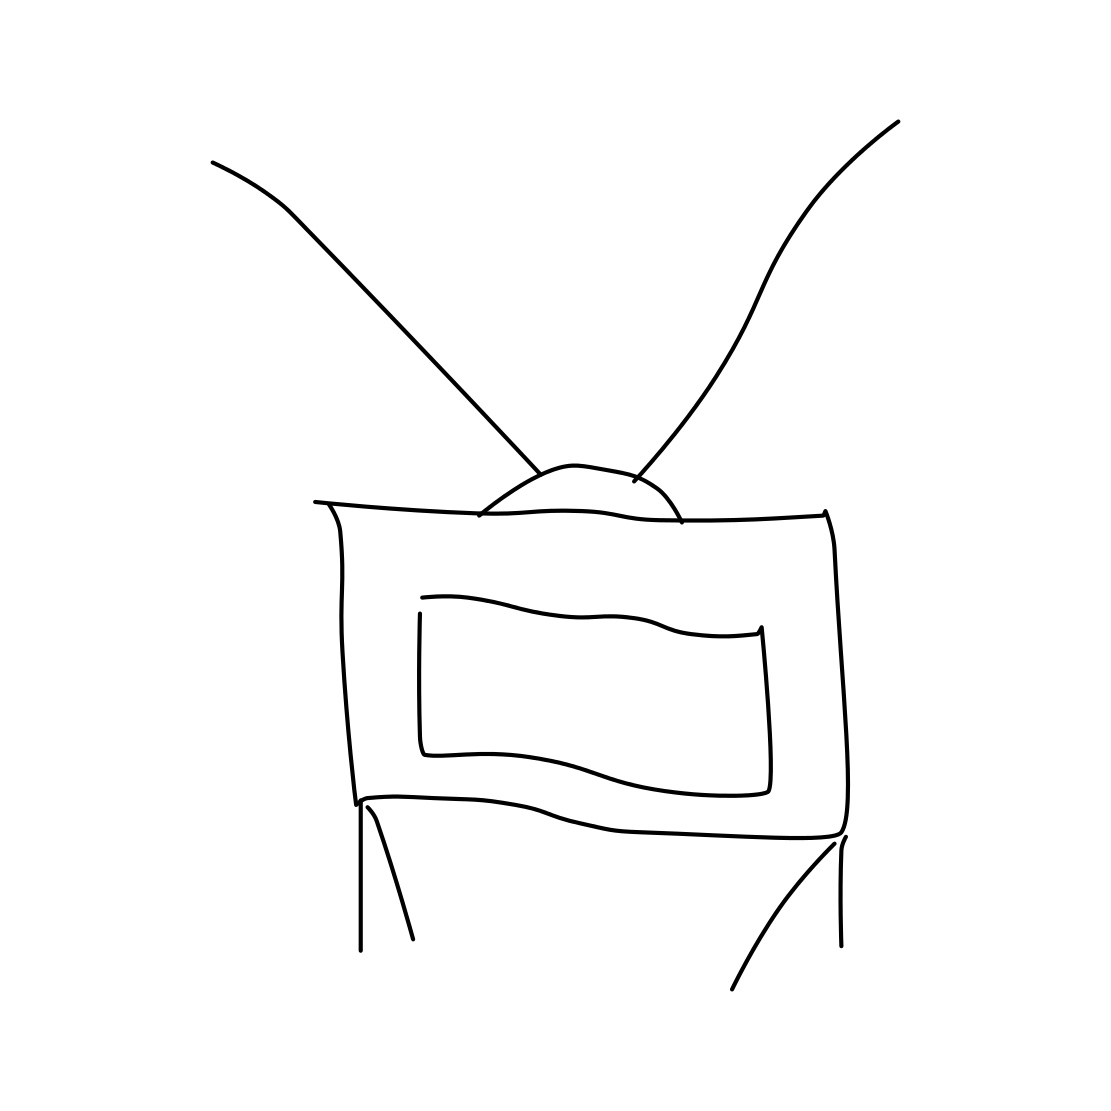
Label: tv